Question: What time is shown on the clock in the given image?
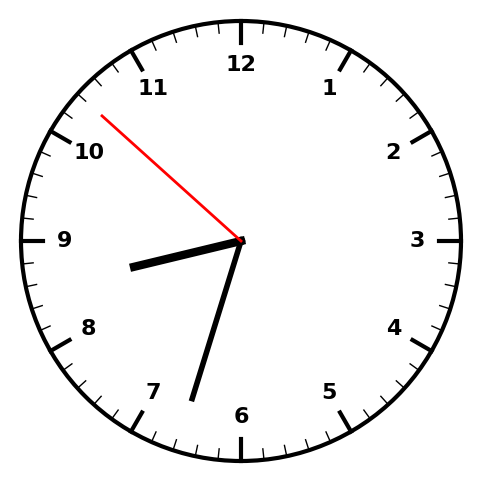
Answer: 08:32:52